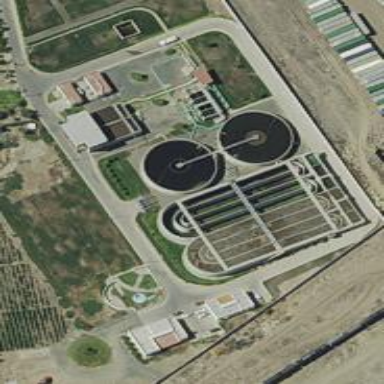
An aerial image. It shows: View of wastewater plant.